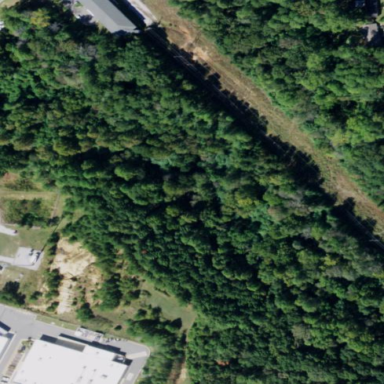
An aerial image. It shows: Mixed leaf woodland.